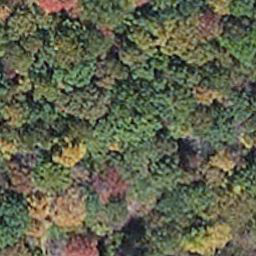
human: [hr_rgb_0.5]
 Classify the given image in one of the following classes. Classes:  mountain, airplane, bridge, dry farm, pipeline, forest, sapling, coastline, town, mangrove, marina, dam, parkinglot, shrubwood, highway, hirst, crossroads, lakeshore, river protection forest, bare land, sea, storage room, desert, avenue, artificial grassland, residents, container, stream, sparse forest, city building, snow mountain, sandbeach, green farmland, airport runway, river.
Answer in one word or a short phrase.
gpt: mangrove